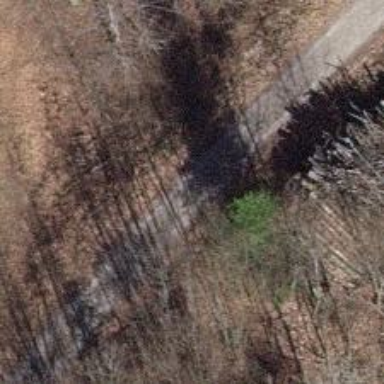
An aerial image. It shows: Path with pebblestone surface.